Question: I need to design a specific schema using DynamoDB, but I'm stuck.
I don't understand how it's working...
What I need is to re-create this schema with 1 or 2 class in DynamoDB and without Index.
Is it possible?
Thanks ! Bests !

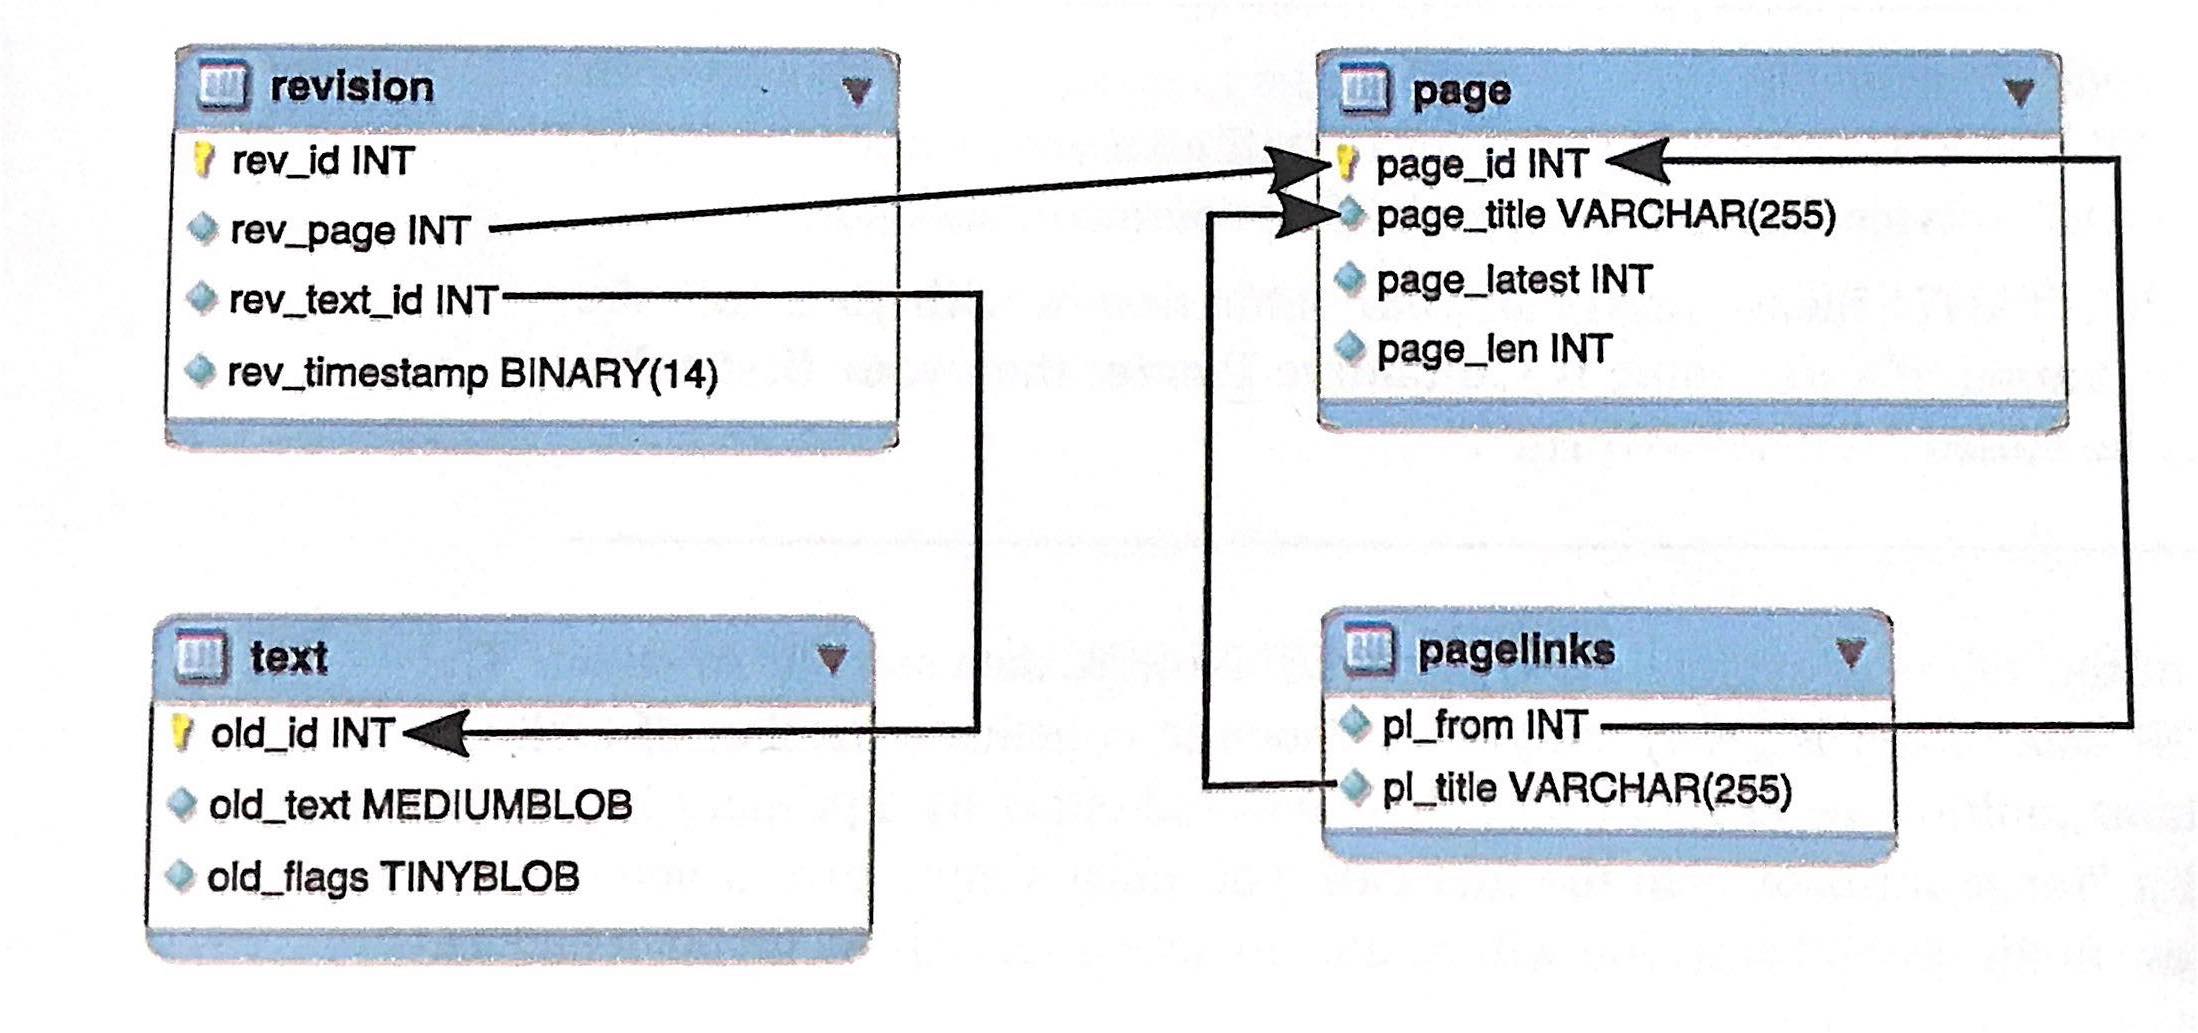
Answer: One of the worst things I see is people taking an existing relational schema and shoehorn it into a NoSQL database. I say this as you need to be modeling for your application's access patterns, not for 3rd normal form. It takes a mindset shift for most people.
So to answer your question and help you solve your problem, you need to think about this problem a bit differently, start over to a point and gather more information about your workloads. Here are the initial questions I ask when I help people do schema design for NoSQL databases and ones you should be asking and trying to answer:
1. What data does the application need and when in the application's workflow?
2. What are the "hot paths" of your application that you need to optimize for?
For more information on this, and it covers these and other questions for you to plan this, I recommend you read these three pages from the DynamoDB docs:
1. Relational Modeling
2. Relational Modeling First Steps
3. Relational Modeling Example